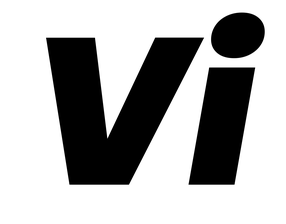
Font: Poppins-BlackItalic